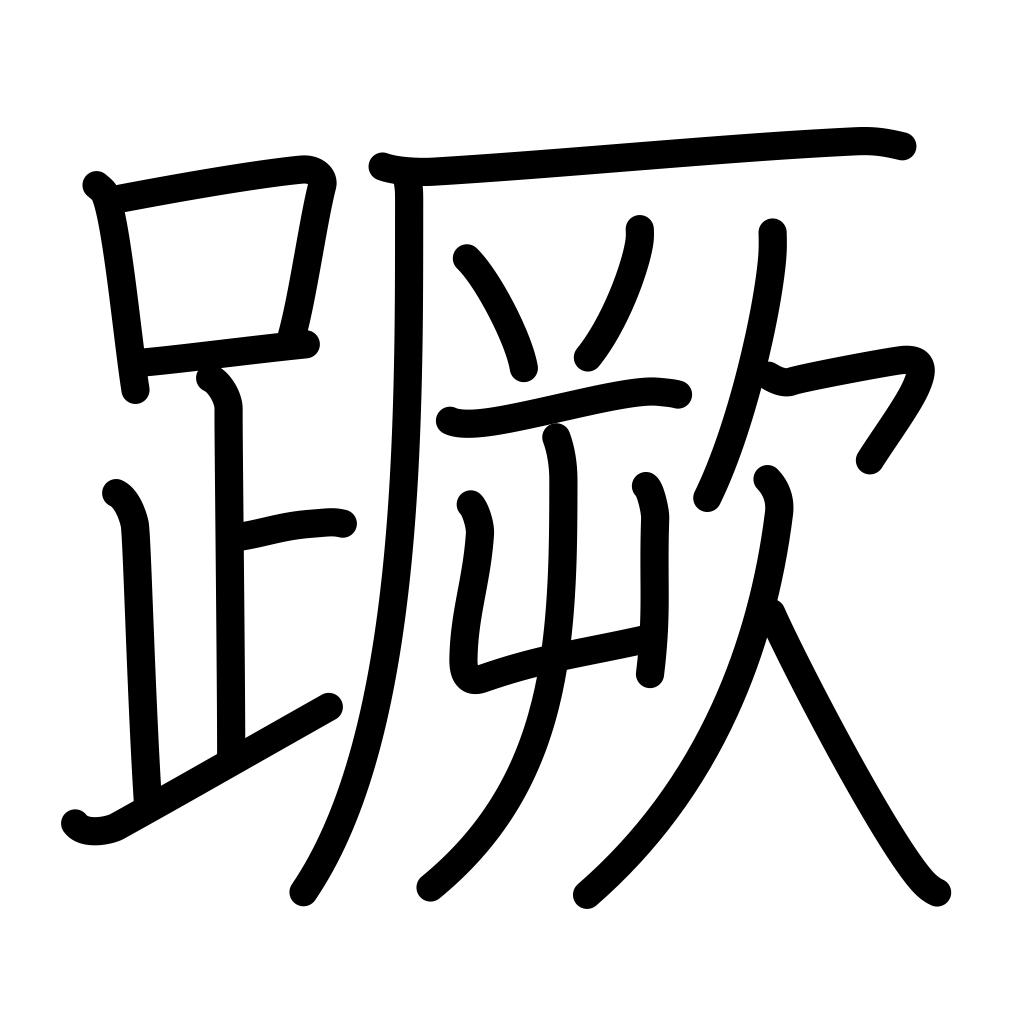
Meaning: stumble